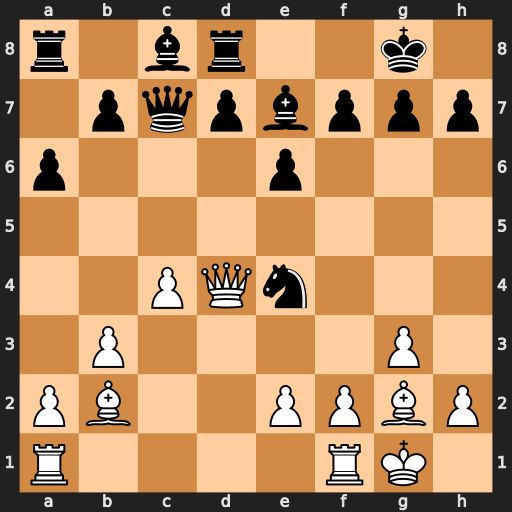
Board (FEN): r1br2k1/1pqpbppp/p3p3/8/2PQn3/1P4P1/PB2PPBP/R4RK1
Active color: w
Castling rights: -
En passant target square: -
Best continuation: Qxg7#